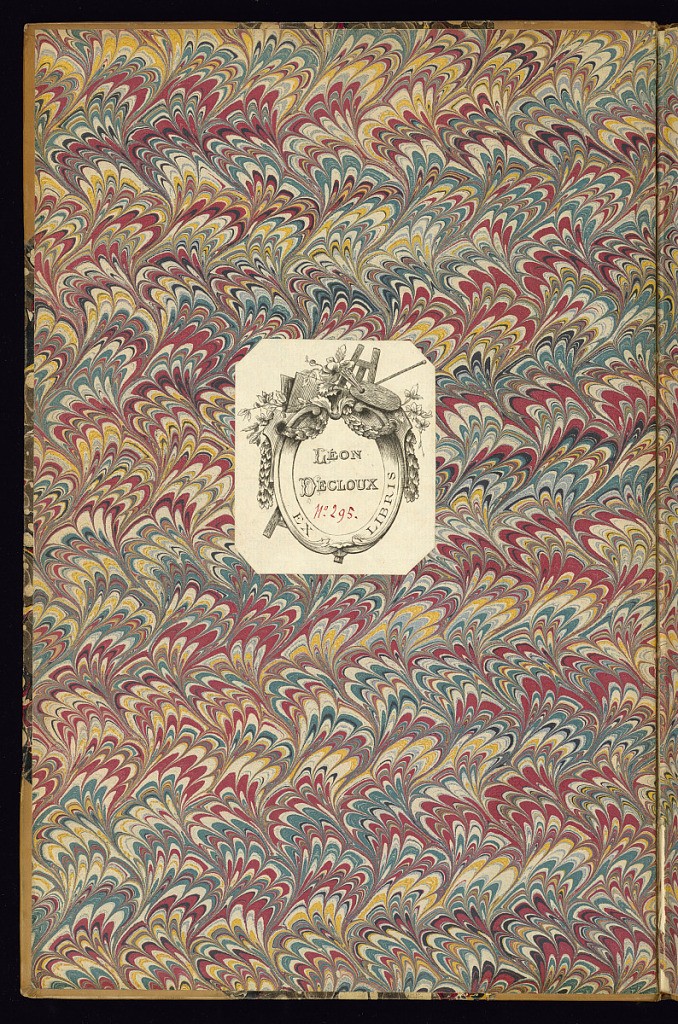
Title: Livre Nouveau de Serrurerie Inventé par Pierretz le Jeune
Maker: Antoine Pierretz le jeune, French, active 1660-70
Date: ca. 1665
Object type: Book
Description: An album containing a series of twelve ironwork designs for gates, balustrades, brackets, grilles, door knockers, key plates, key bows, and andirons. The plates are numbered and signed.